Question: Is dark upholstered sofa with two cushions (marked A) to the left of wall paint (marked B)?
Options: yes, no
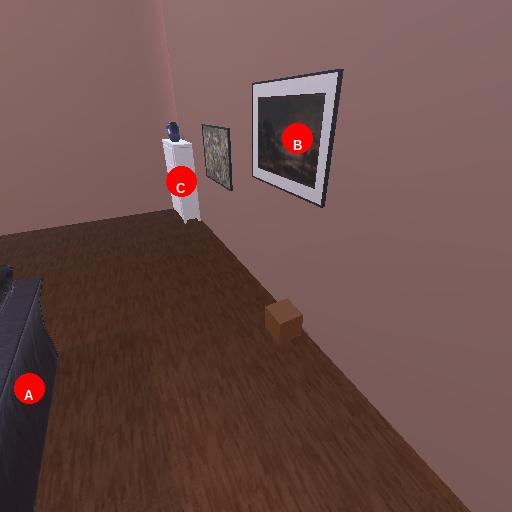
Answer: yes